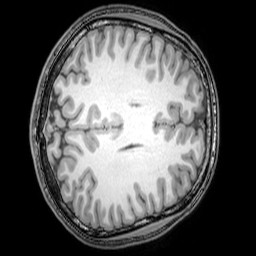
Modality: T1w
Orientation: axial
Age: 22
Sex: male
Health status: healthy
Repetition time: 0.081 s
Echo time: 0.037 s